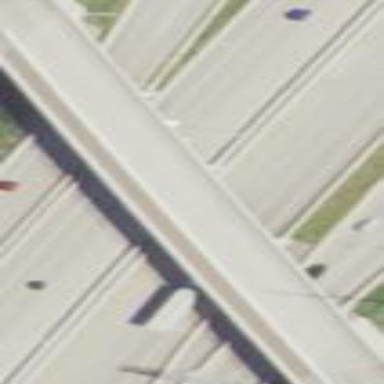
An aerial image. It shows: Bridge with beam structure.